Question: >
<URL>
how to make + (plus) and - (minus) value buttons for
'<input type="number" class="numbertype" value="10">' ?
I think it's possible to do with jQuery or maybe simple javascipt, but i don't know how..
I want do something like this :

when you push on + button, value will be bigger for 1 (0,12,3,4,5,6.... 10000)
when you push on - button, value will be smaller for 1 (10,9,8,7,6,5,4... 0)
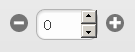
Answer: '''
$("#minus,#plus").click(function(){
var value = parseInt($(".numbertype").val(), 10);
$(".numbertype").val(value + $(this).is("#minus") ? -1 : 1);
});
'''
---
I just wanted to see how to do it myself. Here's a toggle that will keep going on mouse down:
'''
var i = null;
var d = 0;
var $numbertype = null;
function ToggleValue() {
$numbertype.val(parseInt($numbertype.val(), 10) + d);
}
$(function() {
$numbertype = $(".numbertype");
$("#minus,#plus").mousedown(function() {
d = $(this).is("#minus") ? -1 : 1;
i = setInterval(ToggleValue, 100);
});
$("#minus,#plus").on("mouseup mouseout", function() {
clearInterval(i);
});
});
'''
working example: <URL>